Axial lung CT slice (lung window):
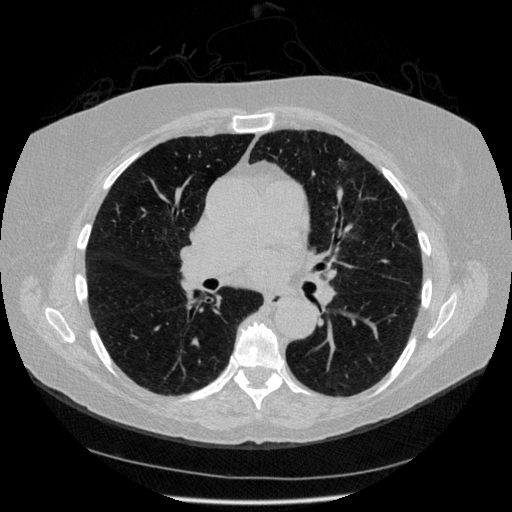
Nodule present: no